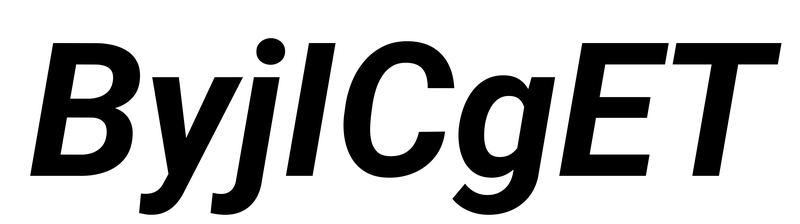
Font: Roboto-Italic_Bold_Italic